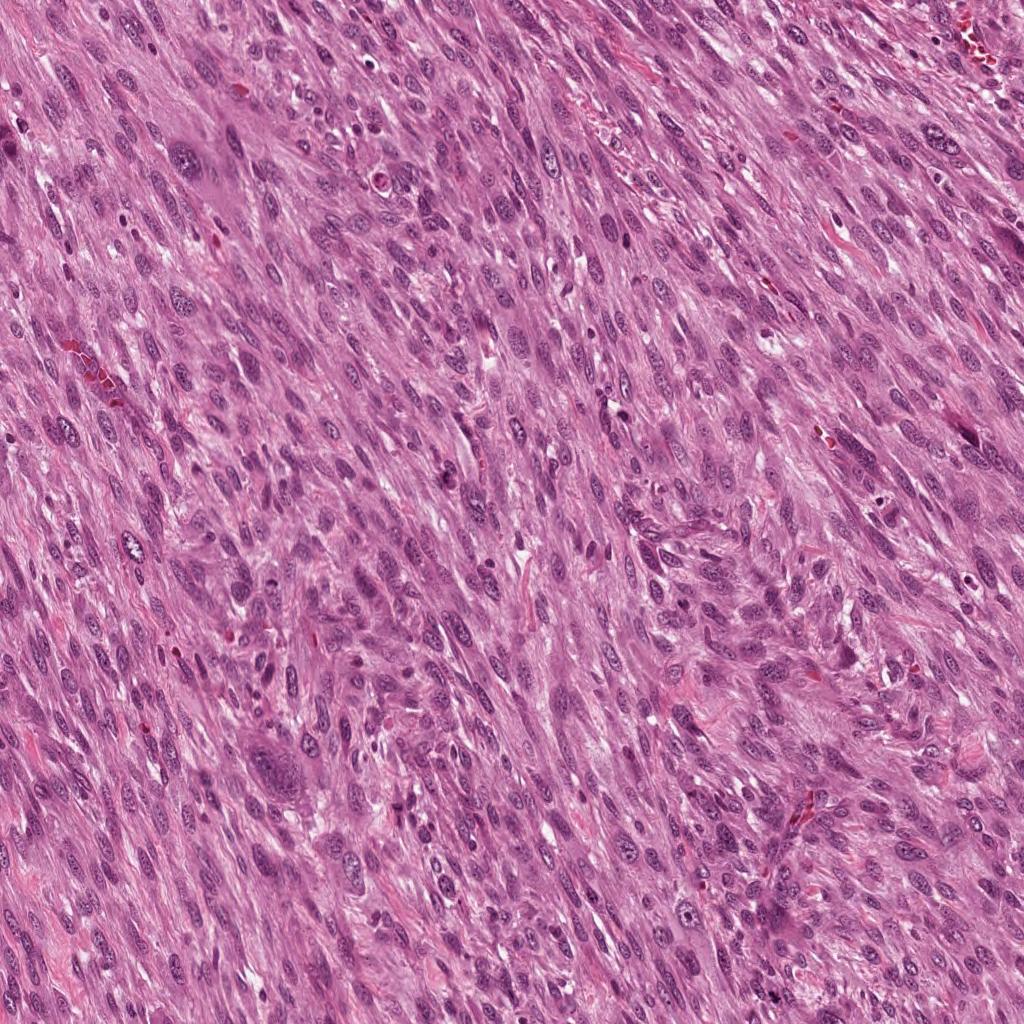
Label: Viable